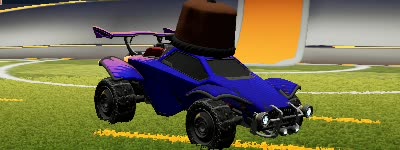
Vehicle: octane